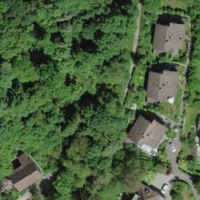
EUNIS habitat code: 54
Species observed at this site:
Fagus sylvatica